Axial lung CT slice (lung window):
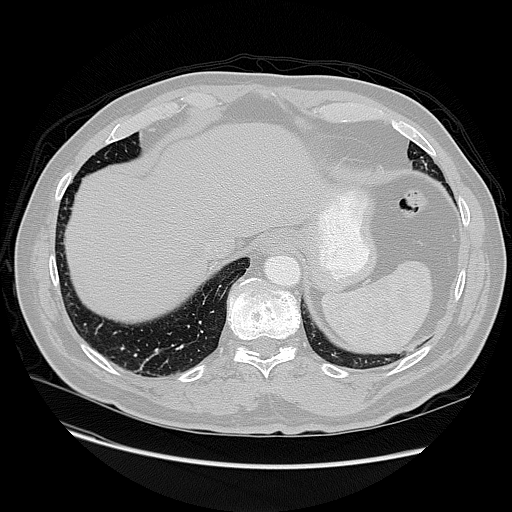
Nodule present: no